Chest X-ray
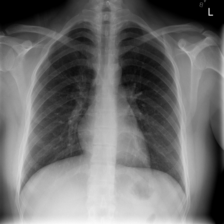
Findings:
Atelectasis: negative
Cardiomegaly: negative
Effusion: negative
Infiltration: positive
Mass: negative
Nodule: negative
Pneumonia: negative
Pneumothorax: negative
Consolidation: negative
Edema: negative
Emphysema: negative
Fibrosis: negative
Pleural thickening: negative
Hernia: negative